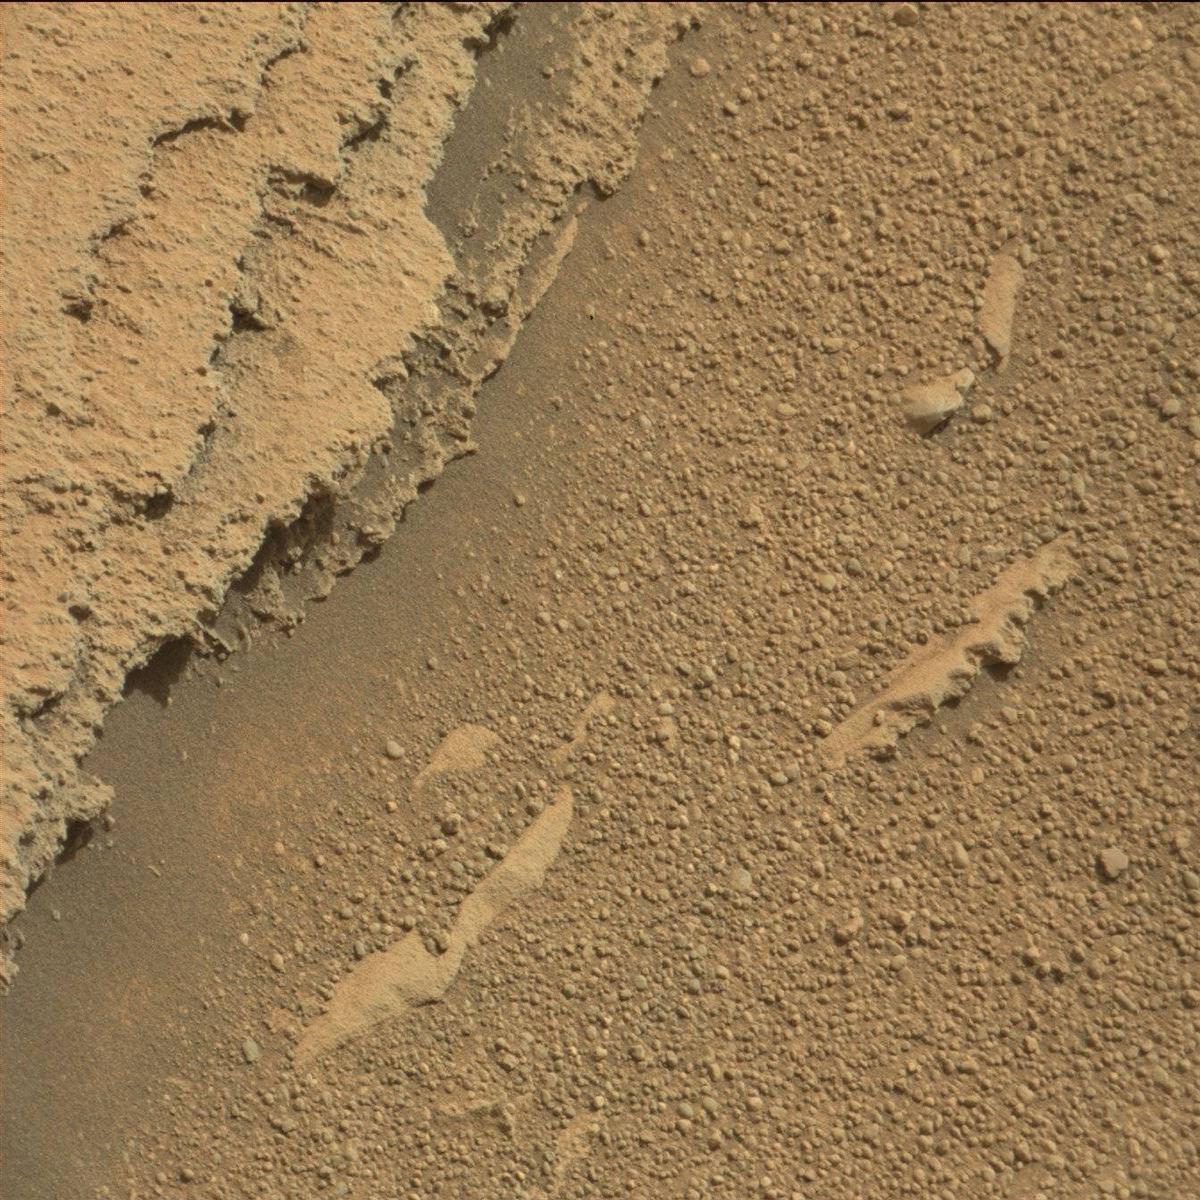
Terrain classes present: Bedrock, Rock, Sand / Soil